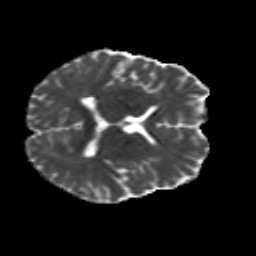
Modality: MD
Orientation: axial
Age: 19
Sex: male
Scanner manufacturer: siemens
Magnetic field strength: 3 T
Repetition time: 8.8 s
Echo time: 0.085 s